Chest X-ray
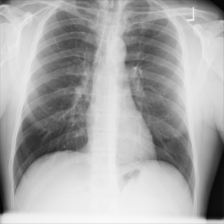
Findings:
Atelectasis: negative
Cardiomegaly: negative
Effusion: negative
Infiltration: negative
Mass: negative
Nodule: negative
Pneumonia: negative
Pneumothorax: negative
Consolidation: negative
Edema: negative
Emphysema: negative
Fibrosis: negative
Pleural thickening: negative
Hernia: negative